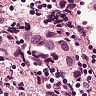
Metastatic tissue present: yes